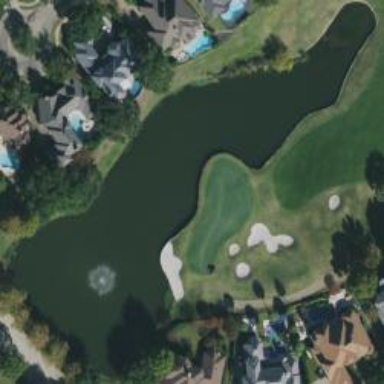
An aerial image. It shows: Water hazard on golf course. The hazard is natural water feature.